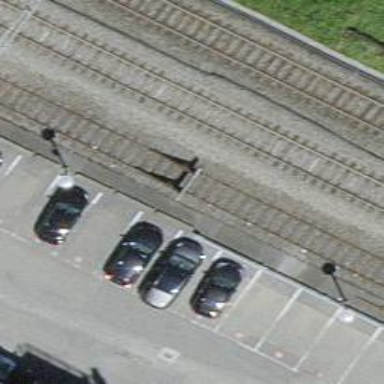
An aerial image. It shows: Railway buffer stop.